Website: lowes
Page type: cart
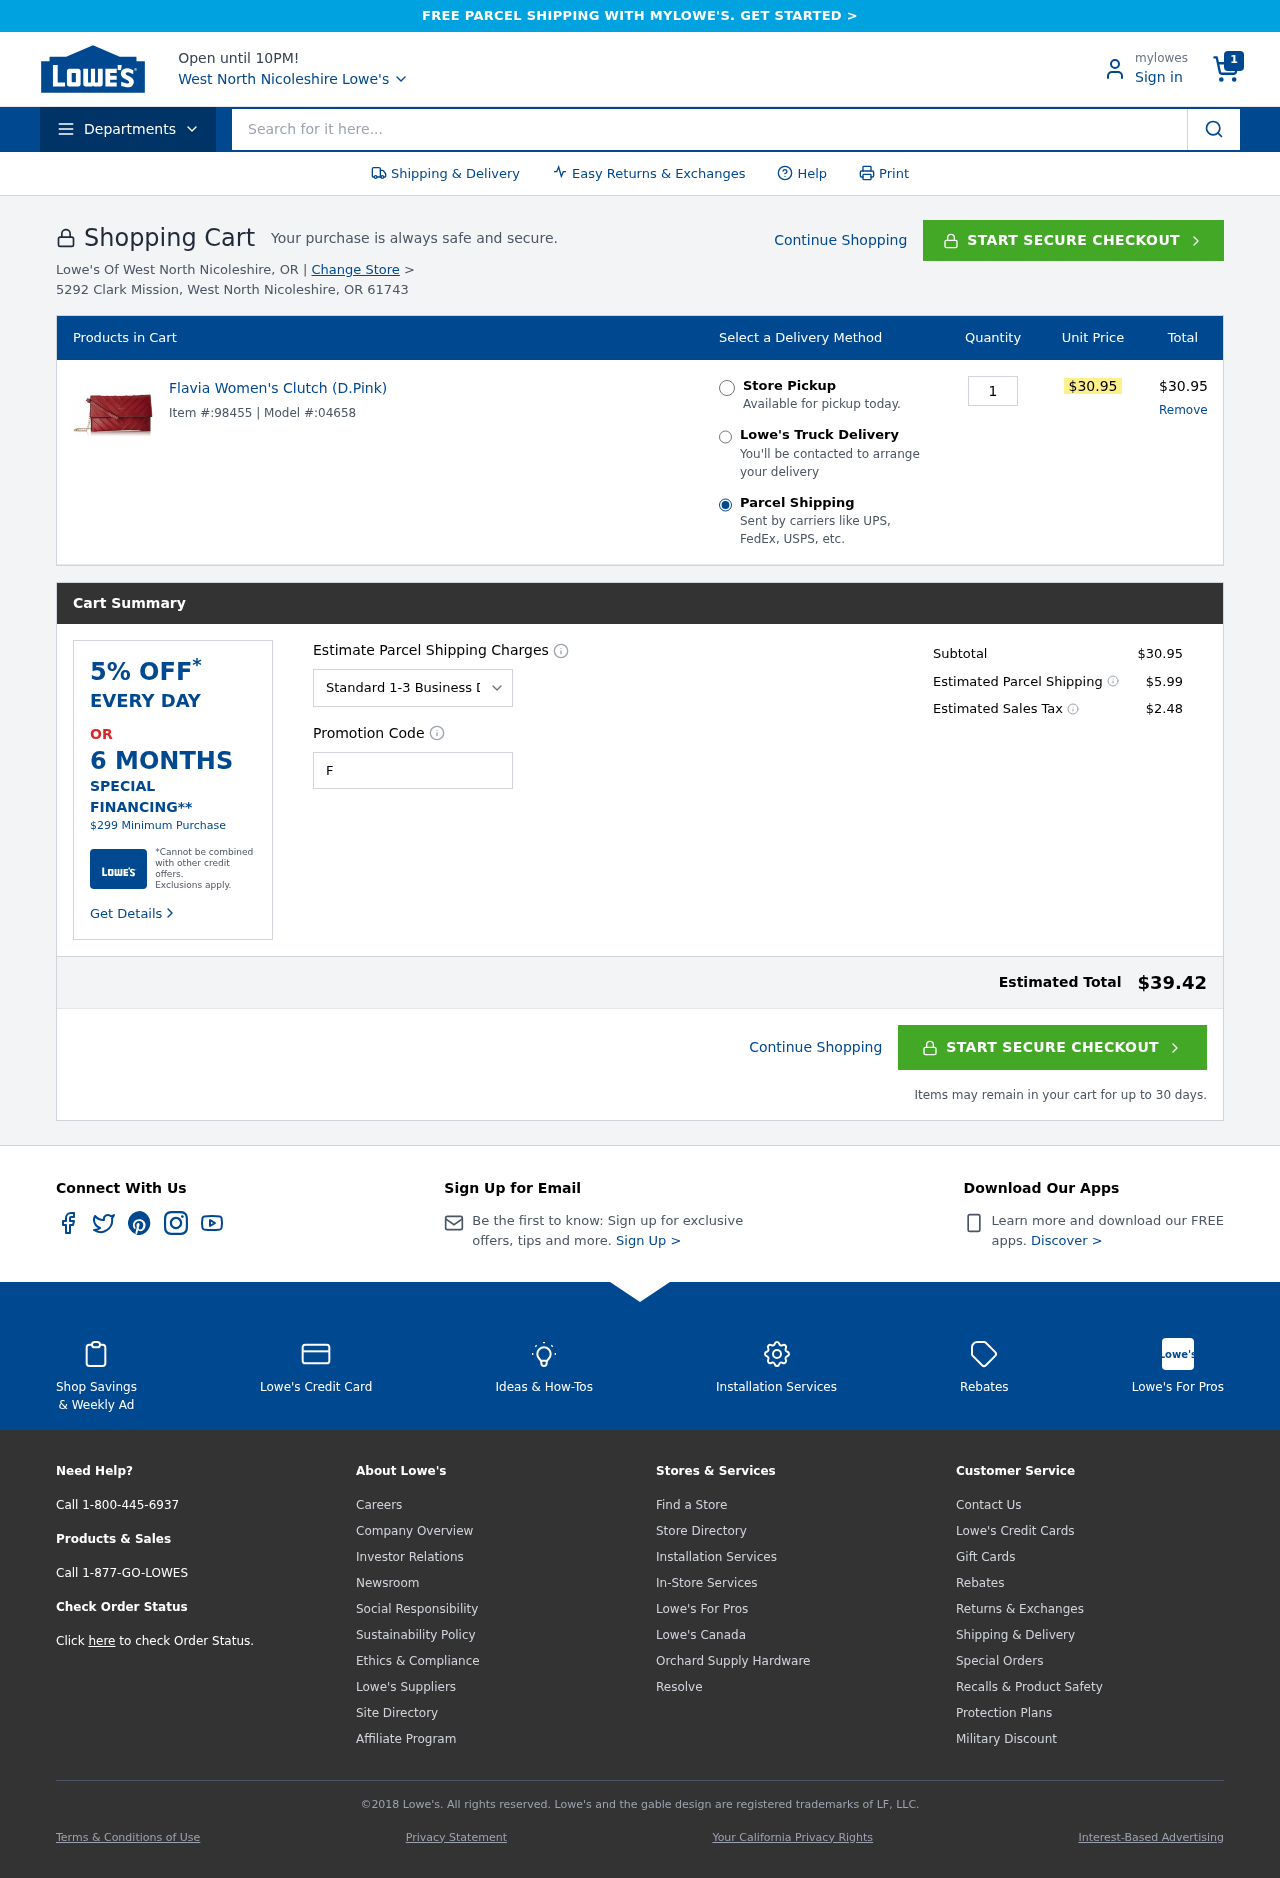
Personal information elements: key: PII_CITY
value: North Nicoleshire
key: PII_CITY
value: West North Nicoleshire
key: PII_POSTCODE
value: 61743
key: PII_PROMO_CODE
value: FIRST27
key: PII_STREET
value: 5292 Clark Mission
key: PII_STATE_ABBR
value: OR
Product elements: key: PRODUCT1_NAME
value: Flavia Women's Clutch (D.Pink)
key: PRODUCT1_PRICE
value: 30.95
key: PRODUCT1_QUANTITY
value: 1
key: PRODUCT1_MODEL
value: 04658
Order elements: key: ORDER_NUM_ITEMS
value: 1
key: ORDER_ITEM_ID
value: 98455
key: ORDER_LINE_TOTAL
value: $30.95
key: ORDER_SUBTOTAL
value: $30.95
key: ORDER_SHIPPING_COST
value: $5.99
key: ORDER_TAX
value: $2.48
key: ORDER_TOTAL
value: $39.42
Search elements: key: HEADER_SEARCH
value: Search for it here...